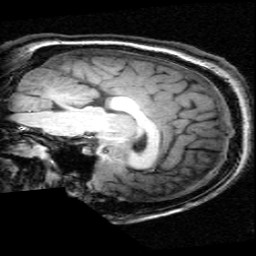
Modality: T1w
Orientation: sagittal
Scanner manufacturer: ge
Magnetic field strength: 3 T
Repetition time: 0.01222 s
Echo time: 0.005176 s